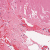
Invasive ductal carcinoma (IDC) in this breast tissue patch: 0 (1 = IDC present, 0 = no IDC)